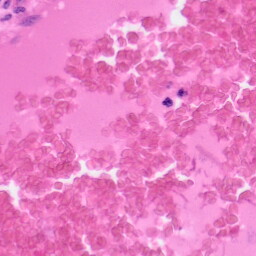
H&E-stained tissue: Colon